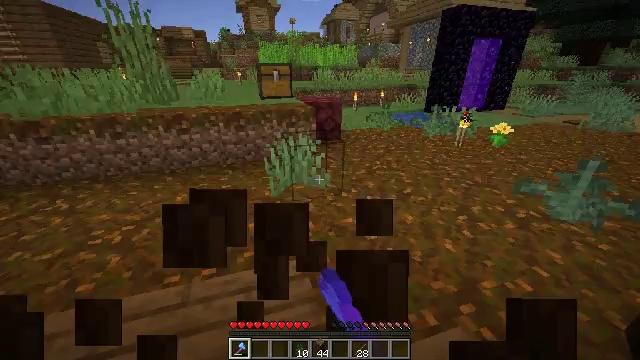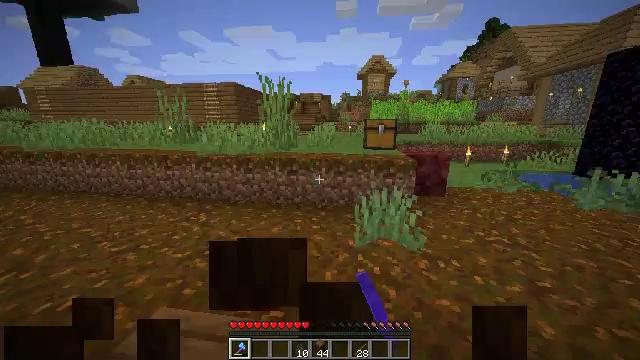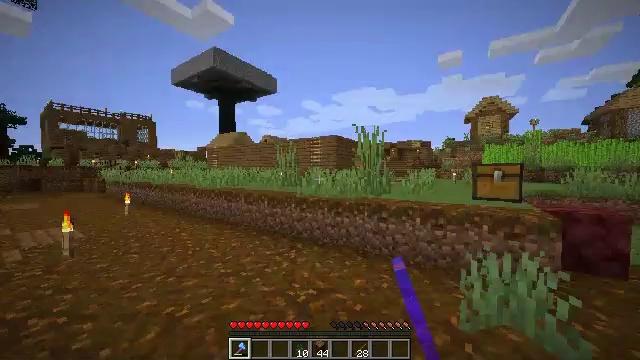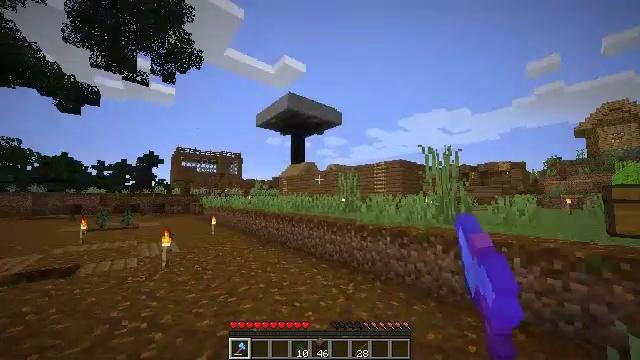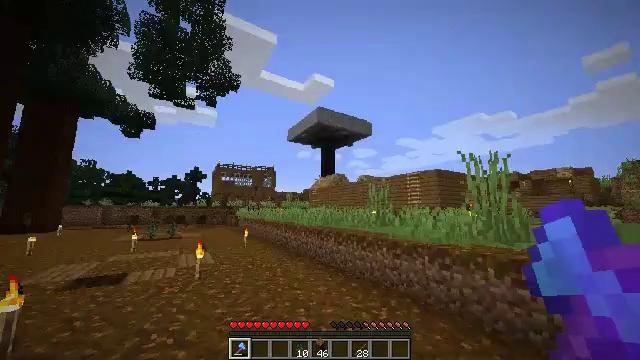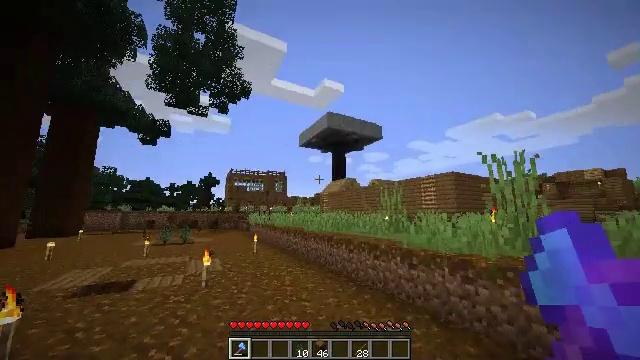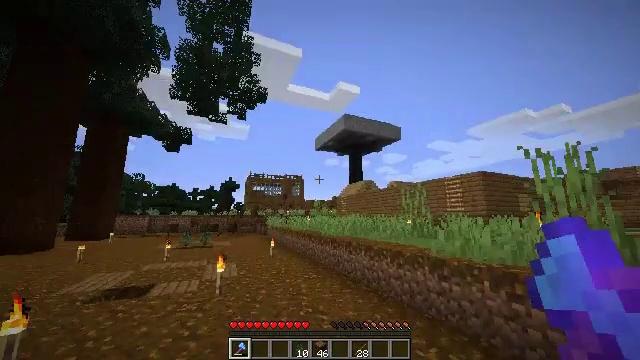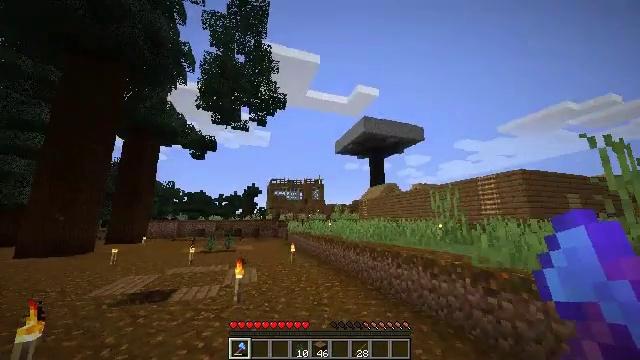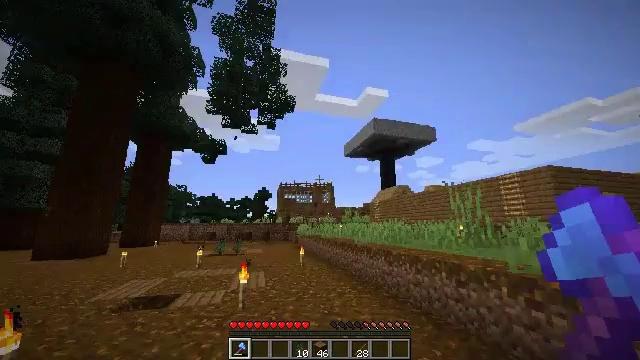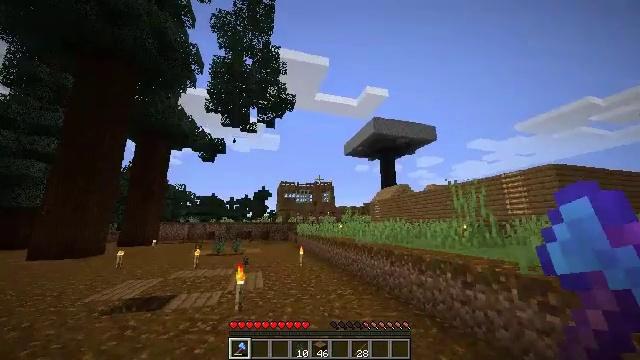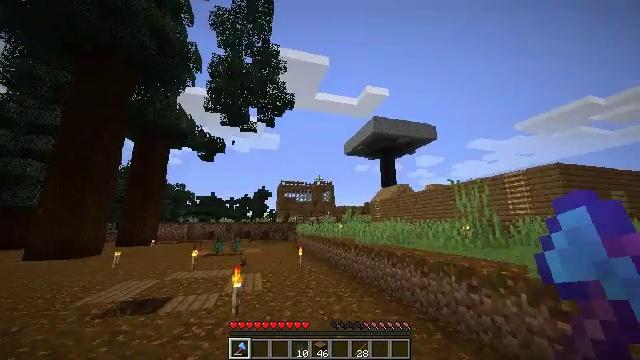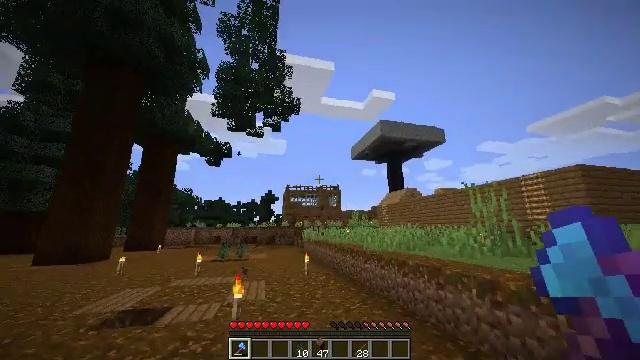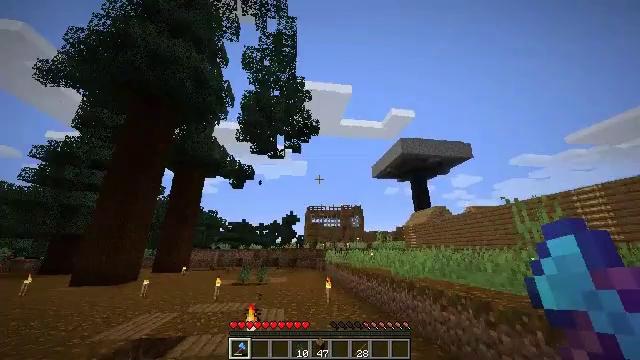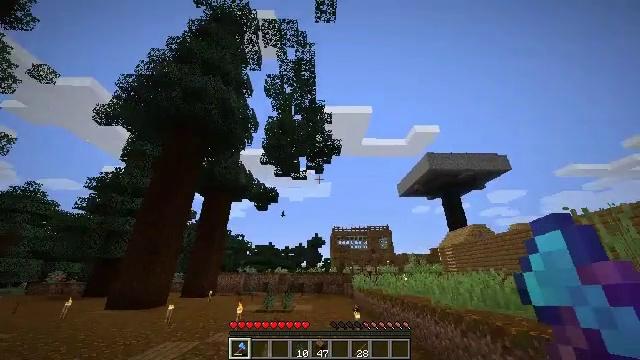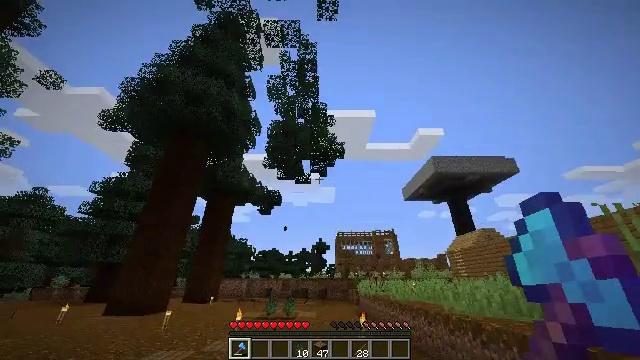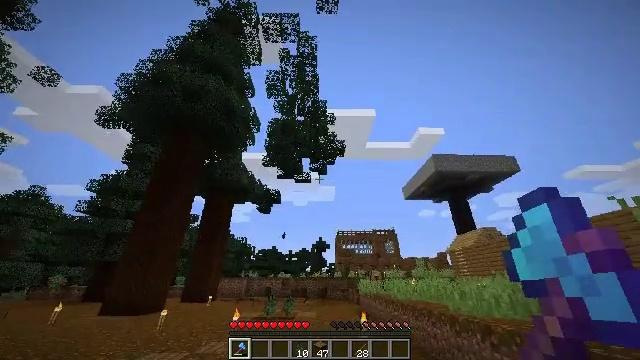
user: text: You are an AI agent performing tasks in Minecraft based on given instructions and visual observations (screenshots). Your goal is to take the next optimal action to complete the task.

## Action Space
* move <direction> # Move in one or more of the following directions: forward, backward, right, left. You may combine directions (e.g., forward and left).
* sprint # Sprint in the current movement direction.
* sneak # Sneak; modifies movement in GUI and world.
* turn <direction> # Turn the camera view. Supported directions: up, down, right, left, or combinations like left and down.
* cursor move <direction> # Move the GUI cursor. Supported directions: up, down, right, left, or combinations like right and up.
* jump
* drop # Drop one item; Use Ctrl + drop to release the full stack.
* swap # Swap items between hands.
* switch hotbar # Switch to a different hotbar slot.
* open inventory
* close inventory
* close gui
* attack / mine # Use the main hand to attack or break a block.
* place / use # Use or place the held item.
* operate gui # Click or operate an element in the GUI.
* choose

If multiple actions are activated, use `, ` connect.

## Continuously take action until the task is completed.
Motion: motion action
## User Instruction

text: Drop a spruce log.
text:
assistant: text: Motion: move forward, sprint, turn left and up
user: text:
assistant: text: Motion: move forward, sprint, turn left and up
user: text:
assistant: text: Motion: move forward, sprint, turn left and up
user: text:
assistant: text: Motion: move forward, sprint, turn left and up
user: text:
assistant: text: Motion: move forward, sprint, turn left and up
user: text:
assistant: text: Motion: move forward, sprint, turn left
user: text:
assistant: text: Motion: move forward, sprint, turn left and up
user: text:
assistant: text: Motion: move forward, sprint, turn left
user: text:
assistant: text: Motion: move forward, sprint
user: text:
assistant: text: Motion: move forward, sprint
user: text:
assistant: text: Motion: move forward, sprint, turn left and up
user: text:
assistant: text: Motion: move forward, sprint, turn left and up
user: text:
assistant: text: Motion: move forward, sprint, turn left and up
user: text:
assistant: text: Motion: move forward, sprint, turn left and up
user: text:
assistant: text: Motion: move forward, sprint
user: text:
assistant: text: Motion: move forward, sprint
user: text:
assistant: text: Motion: move forward, sprint, turn up, jump
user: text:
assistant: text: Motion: move forward, sprint, jump
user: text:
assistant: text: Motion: move forward, sprint, turn up, jump
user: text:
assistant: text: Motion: move forward, sprint, turn up, jump
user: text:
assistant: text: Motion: move forward, sprint, jump
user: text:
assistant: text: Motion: move forward, sprint, jump
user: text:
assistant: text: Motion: move forward, sprint, jump
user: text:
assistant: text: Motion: move forward, sprint, jump
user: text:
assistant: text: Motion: move forward, sprint, jump
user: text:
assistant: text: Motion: move forward, sprint, jump
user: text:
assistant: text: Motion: move forward, sprint, jump
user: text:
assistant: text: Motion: move forward, sprint, jump
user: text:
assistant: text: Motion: move forward, sprint, turn left and down, jump
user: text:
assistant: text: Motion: move forward, sprint, turn left and down, jump